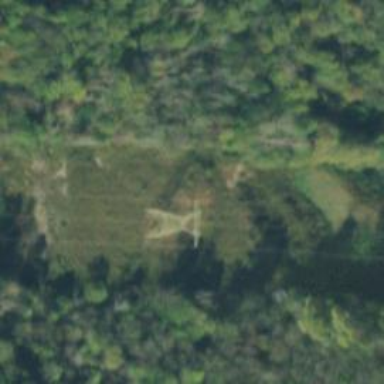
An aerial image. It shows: Lattice structure tower used for power distribution.